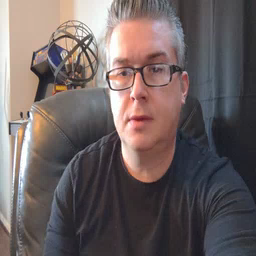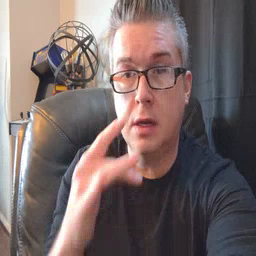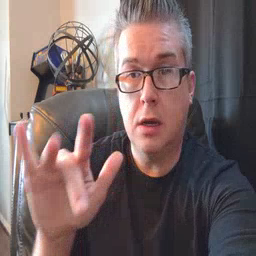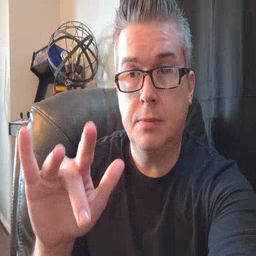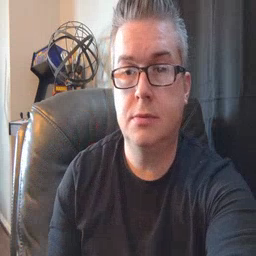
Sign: empty